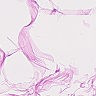
Metastatic tissue present: no